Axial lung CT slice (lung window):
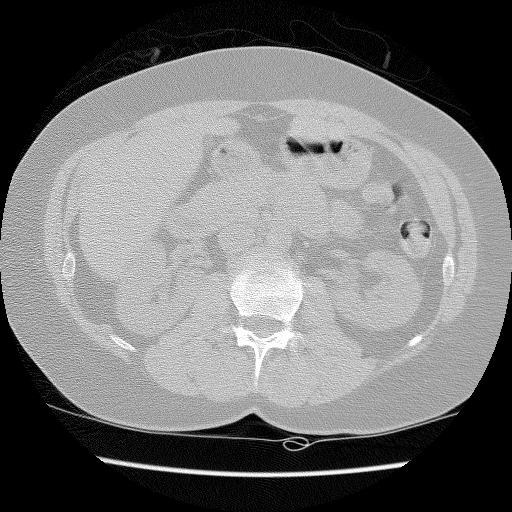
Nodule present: no